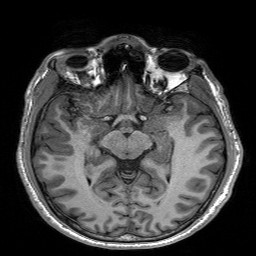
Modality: T1w
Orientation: coronal
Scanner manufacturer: siemens
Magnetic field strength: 3 T
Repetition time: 2.3 s
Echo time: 0.00197 s